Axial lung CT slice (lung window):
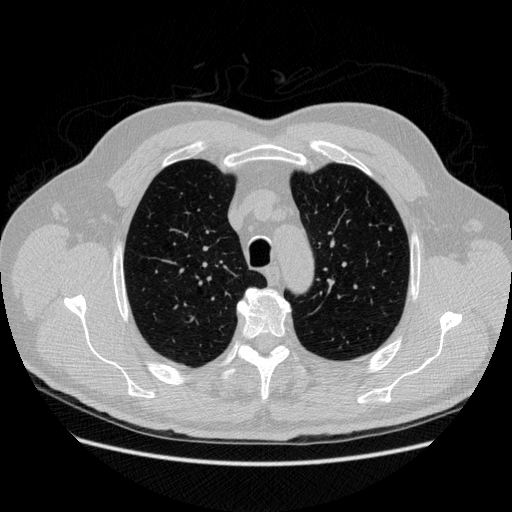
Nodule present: yes
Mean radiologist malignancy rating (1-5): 4